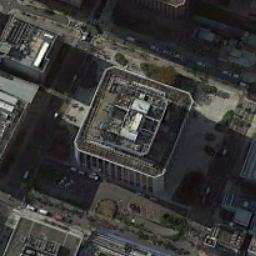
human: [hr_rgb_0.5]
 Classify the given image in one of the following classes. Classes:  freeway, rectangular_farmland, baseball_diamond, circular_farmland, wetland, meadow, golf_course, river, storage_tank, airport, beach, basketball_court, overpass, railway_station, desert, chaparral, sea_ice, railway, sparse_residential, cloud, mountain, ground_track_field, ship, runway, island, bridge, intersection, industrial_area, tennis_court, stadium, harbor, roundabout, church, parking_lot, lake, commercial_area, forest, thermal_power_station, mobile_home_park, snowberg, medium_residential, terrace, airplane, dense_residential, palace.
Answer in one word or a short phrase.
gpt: commercial_area